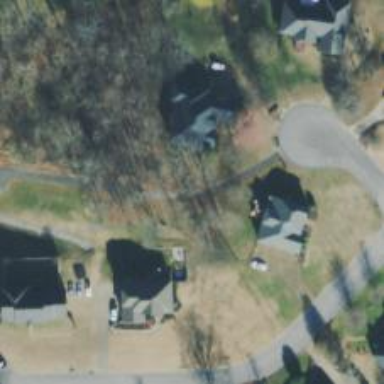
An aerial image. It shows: Driveway leading to service road.